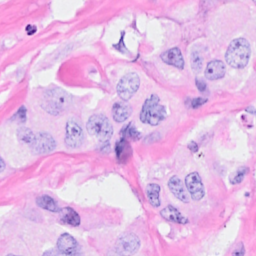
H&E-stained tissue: Breast